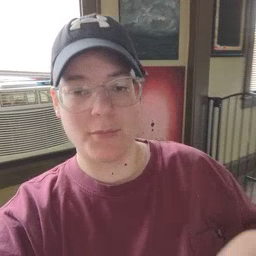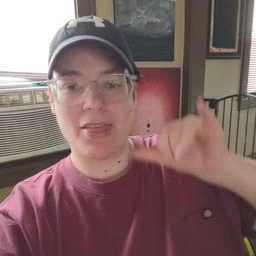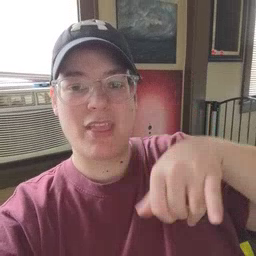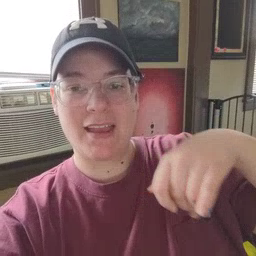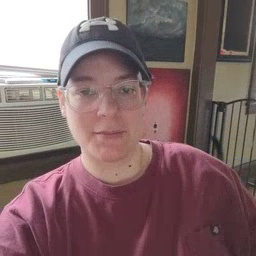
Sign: that